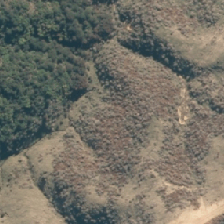
Land cover: grose_broom